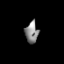
Tissue: prostate
Cell type: T cells
Senescence score: 0.6854
Nuclear area (px): 270
Mean DAPI intensity: 136.704